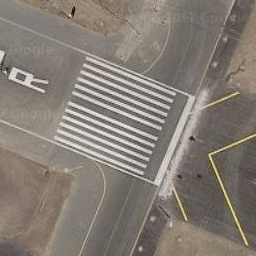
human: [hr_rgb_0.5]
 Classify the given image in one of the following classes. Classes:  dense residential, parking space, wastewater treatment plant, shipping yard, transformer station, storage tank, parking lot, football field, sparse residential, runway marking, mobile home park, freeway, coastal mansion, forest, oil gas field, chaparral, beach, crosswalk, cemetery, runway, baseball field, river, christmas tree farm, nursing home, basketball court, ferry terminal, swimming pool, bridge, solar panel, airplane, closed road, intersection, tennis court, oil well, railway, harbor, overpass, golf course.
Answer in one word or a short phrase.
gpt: runway